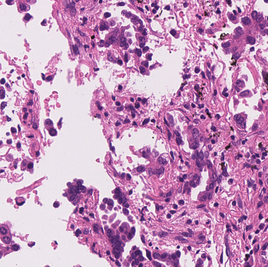
Tumor epithelial tissue: yes
Tumor-associated stroma tissue: yes
Normal tissue: no